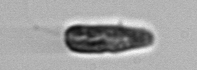
Label: Pseudochattonella_farcimen